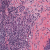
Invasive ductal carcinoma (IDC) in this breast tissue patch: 1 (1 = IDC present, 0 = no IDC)